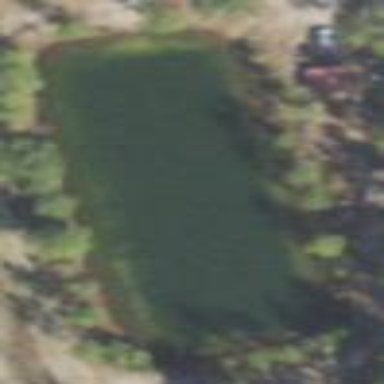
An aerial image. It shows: Reservoir of natural water.